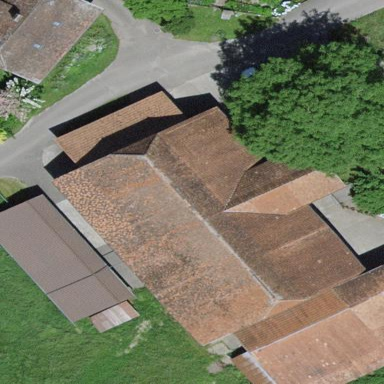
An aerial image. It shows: Barn.